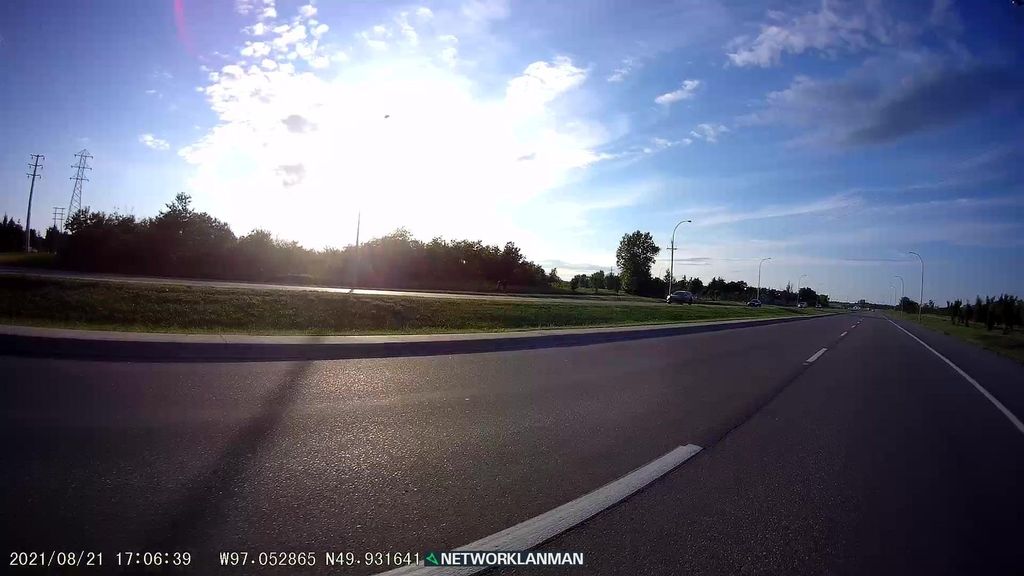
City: winnipeg